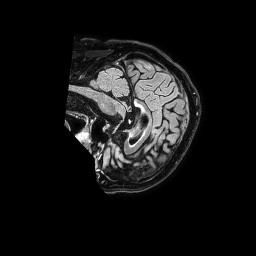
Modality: FLAIR
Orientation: sagittal
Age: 51
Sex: male
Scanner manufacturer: philips
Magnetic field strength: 1.5 T
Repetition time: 4.8 s
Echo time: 0.3 s